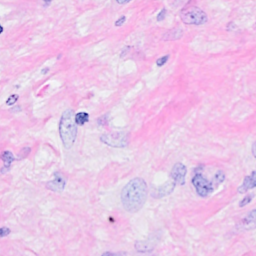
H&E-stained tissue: Breast